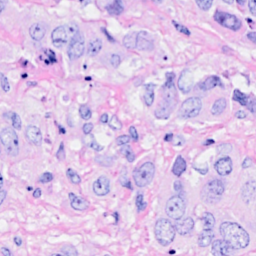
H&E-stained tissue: Breast